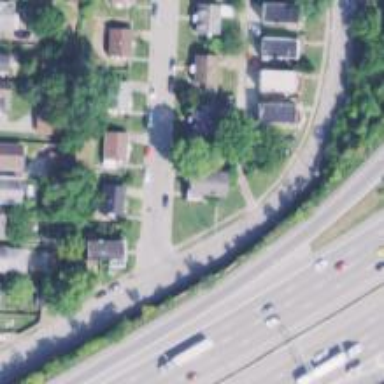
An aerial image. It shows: Alleyway designated as service road.